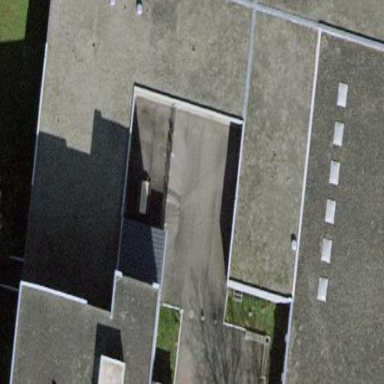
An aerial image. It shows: Public building.